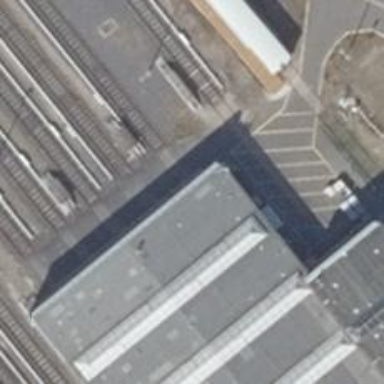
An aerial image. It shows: Railway signal positioned in the track.